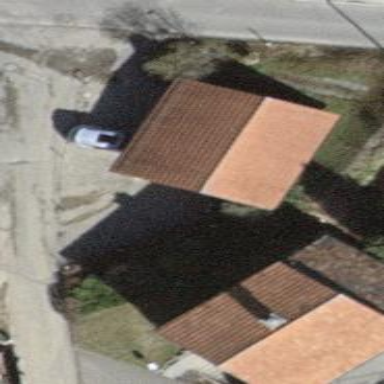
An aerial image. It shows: Garage building.